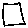
Label: square